Question: I am trying to enhance our confluence dashboard for database loading statuses, and I would like to have the following behavior on table, with collapsible/expandable rows, to display content.
Default State
<URL>
Clicking on row 'iud_2' expands the hidden content
<URL>
But based on which cell, the hidden content changes. The above shown when clicked on Aux column's 'In Progress' text.
Below when clicked on Core column's 'Not Started' text.
<URL>
And last example when clicked on 'iud_3' row's Stage column's 'OK' text.
[
I have come across <URL> this functionality, which serves well and simple for expanding the row.
'''
<script>
const toggleRow = (element) => {
element.getElementsByClassName('expanded-row-content')[0].classList.toggle('hide-row');
console.log(event);
}
</script>
'''
But changing the content in the hidden row dynamically seems to be challenging without external libraries.
I am wondering if I can achieve this in minimal CSS/JS since this is embedded in standard confluence page, and I am unable to have addons installed.
Is something like this possible with few lines of JS? Guidance to the right resources would be much appreciated!
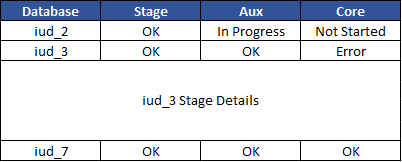
Answer: Given your environment (which I'm not accustomed to) I'm not sure how much space for development you got, but anyways you could use a bit of CSS and a small JavaScript that gets the clicked cell index, and targets the next row's TD (with the same index) and sets 'colspan' to i.e: '4' and toggles its 'display' property:
'''
const toggleRow = (ev) => {
const elClickedTD = ev.target.closest("td");
const indexTD = elClickedTD.cellIndex;
const elNextTr = ev.currentTarget.nextElementSibling;
elNextTr.querySelectorAll("td").forEach((elTD, idx) => {
elTD.style.display = idx === indexTD ? "table-cell" : "none";
elTD.setAttribute("colspan", 4);
});
};
document.querySelectorAll(".table-expand tbody tr:nth-child(odd)").forEach(elTr => {
elTr.addEventListener("click", toggleRow);
});
'''
'''
body {
font: 1rem/1.3 sans-serif;
}
.table-expand {
border-collapse: collapse;
border-spacing: none;
table-layout: fixed;
width: 100%;
}
.table-expand th {
background: #305496;
color: #fff;
}
.table-expand td,
.table-expand th {
border: 1px solid #ddd;
padding: 0.5rem 1rem;
}
.table-expand tbody tr:nth-child(even) td {
background: #eee;
display: none;
text-align: center;
}
'''
'''
<table class="table-expand">
<thead>
<tr>
<th>Database</th>
<th>Stage</th>
<th>Aux</th>
<th>Core</th>
</tr>
</thead>
<tbody>
<tr>
<td>iud_1</td>
<td>OK</td>
<td>In progress</td>
<td>Not started</td>
</tr>
<tr>
<td>1Database desc...</td>
<td>1Stage desc...</td>
<td>1Aux desc...</td>
<td>1Core desc...</td>
</tr>
<tr>
<td>iud_1</td>
<td>OK</td>
<td>OK</td>
<td>Error</td>
</tr>
<tr>
<td>2Database desc...</td>
<td>2Stage desc...</td>
<td>2Aux desc...</td>
<td>2Core desc...</td>
</tr>
<tr>
<td>iud_1</td>
<td>OK</td>
<td>OK</td>
<td>OK</td>
</tr>
<tr>
<td>3Database desc...</td>
<td>3Stage desc...</td>
<td>3Aux desc...</td>
<td>3Core desc...</td>
</tr>
</tbody>
</table>
'''
To toggle the colspans, I would advise using '.classList' to modify a '.is-active' class on a clicked 'TD' and use a <URL> to handle the rest, like toggling a '.is-collapsed' to the next row's cell:
'''
const expandObserver = new MutationObserver((mutations) => {
mutations.forEach(mut => {
const elTD = mut.target;
const elTR = elTD.closest("tr");
const indexTD = elTD.cellIndex;
const elNextTR = elTR.nextElementSibling;
const elNextTD = elNextTR.querySelectorAll("td")[indexTD];
const isActive = elTD.classList.contains("is-active");
elNextTD.setAttribute("colspan", 4);
elNextTD.classList.toggle("is-expanded", isActive);
});
});
document.querySelectorAll(".table-expand tbody tr:nth-child(odd) td").forEach(elTD => {
expandObserver.observe(elTD, {
attributes: true,
attributeFilter: ["class"],
});
elTD.addEventListener("pointerdown", () => {
const elTDCurrentActive = elTD.closest(".table-expand").querySelector("td.is-active");
if (elTDCurrentActive && elTD !== elTDCurrentActive) {
elTDCurrentActive.classList.remove("is-active");
}
elTD.classList.toggle("is-active");
});
});
'''
'''
body {
font: 1rem/1.3 sans-serif;
}
.table-expand {
border-collapse: collapse;
border-spacing: none;
table-layout: fixed;
width: 100%;
}
.table-expand th {
background: #305496;
color: #fff;
}
.table-expand td,
.table-expand th {
border: 1px solid #ddd;
padding: 0.5rem 1rem;
}
.table-expand tbody tr:nth-child(even) td {
display: none;
background: #eee;
text-align: center;
}
.table-expand tbody tr:nth-child(even) td.is-expanded {
display: table-cell;
}
.table-expand td.is-active {
background: #eee;
}
'''
'''
<table class="table-expand">
<thead>
<tr>
<th>Database</th>
<th>Stage</th>
<th>Aux</th>
<th>Core</th>
</tr>
</thead>
<tbody>
<tr>
<td>iud_1</td>
<td>OK</td>
<td>In progress</td>
<td>Not started</td>
</tr>
<tr>
<td>1Database desc...</td>
<td>1Stage desc...</td>
<td>1Aux desc...</td>
<td>1Core desc...</td>
</tr>
<tr>
<td>iud_1</td>
<td>OK</td>
<td>OK</td>
<td>Error</td>
</tr>
<tr>
<td>2Database desc...</td>
<td>2Stage desc...</td>
<td>2Aux desc...</td>
<td>2Core desc...</td>
</tr>
<tr>
<td>iud_1</td>
<td>OK</td>
<td>OK</td>
<td>OK</td>
</tr>
<tr>
<td>3Database desc...</td>
<td>3Stage desc...</td>
<td>3Aux desc...</td>
<td>3Core desc...</td>
</tr>
</tbody>
</table>
'''